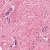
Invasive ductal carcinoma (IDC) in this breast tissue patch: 0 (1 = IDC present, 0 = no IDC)